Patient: sex M, age 65
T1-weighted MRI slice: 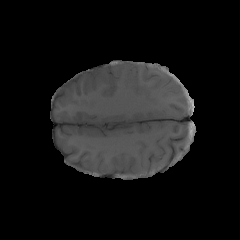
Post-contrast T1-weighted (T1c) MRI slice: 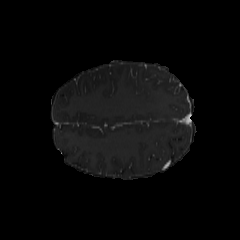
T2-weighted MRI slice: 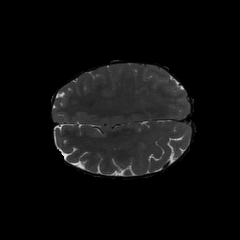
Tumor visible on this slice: yes
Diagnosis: Glioblastoma, IDH-wildtype
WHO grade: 4